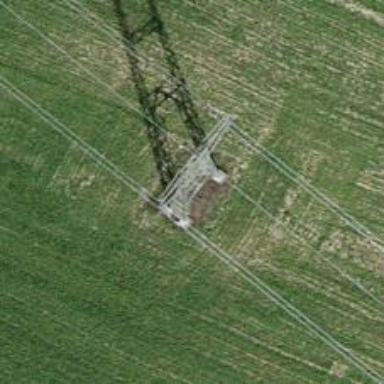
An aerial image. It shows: Towering power structure.